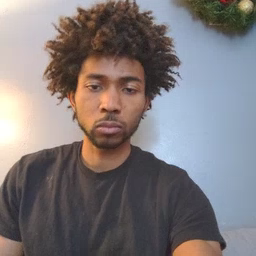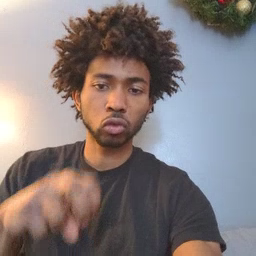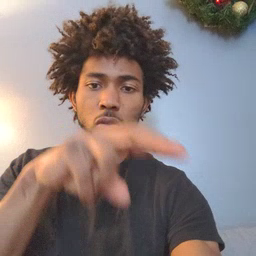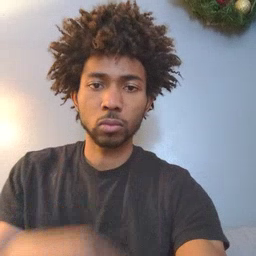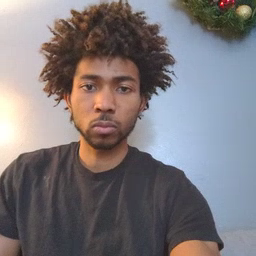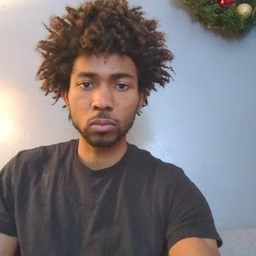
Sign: jump